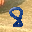
Label: 8